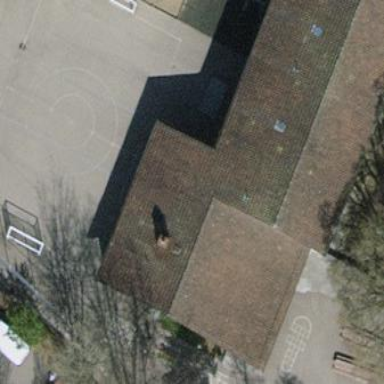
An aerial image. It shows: School building.